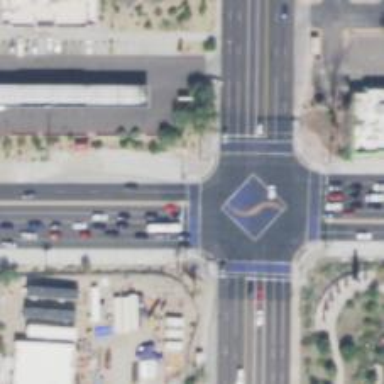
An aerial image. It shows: Footway crossing with zebra pattern. The road marking includes solid stop line.